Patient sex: M
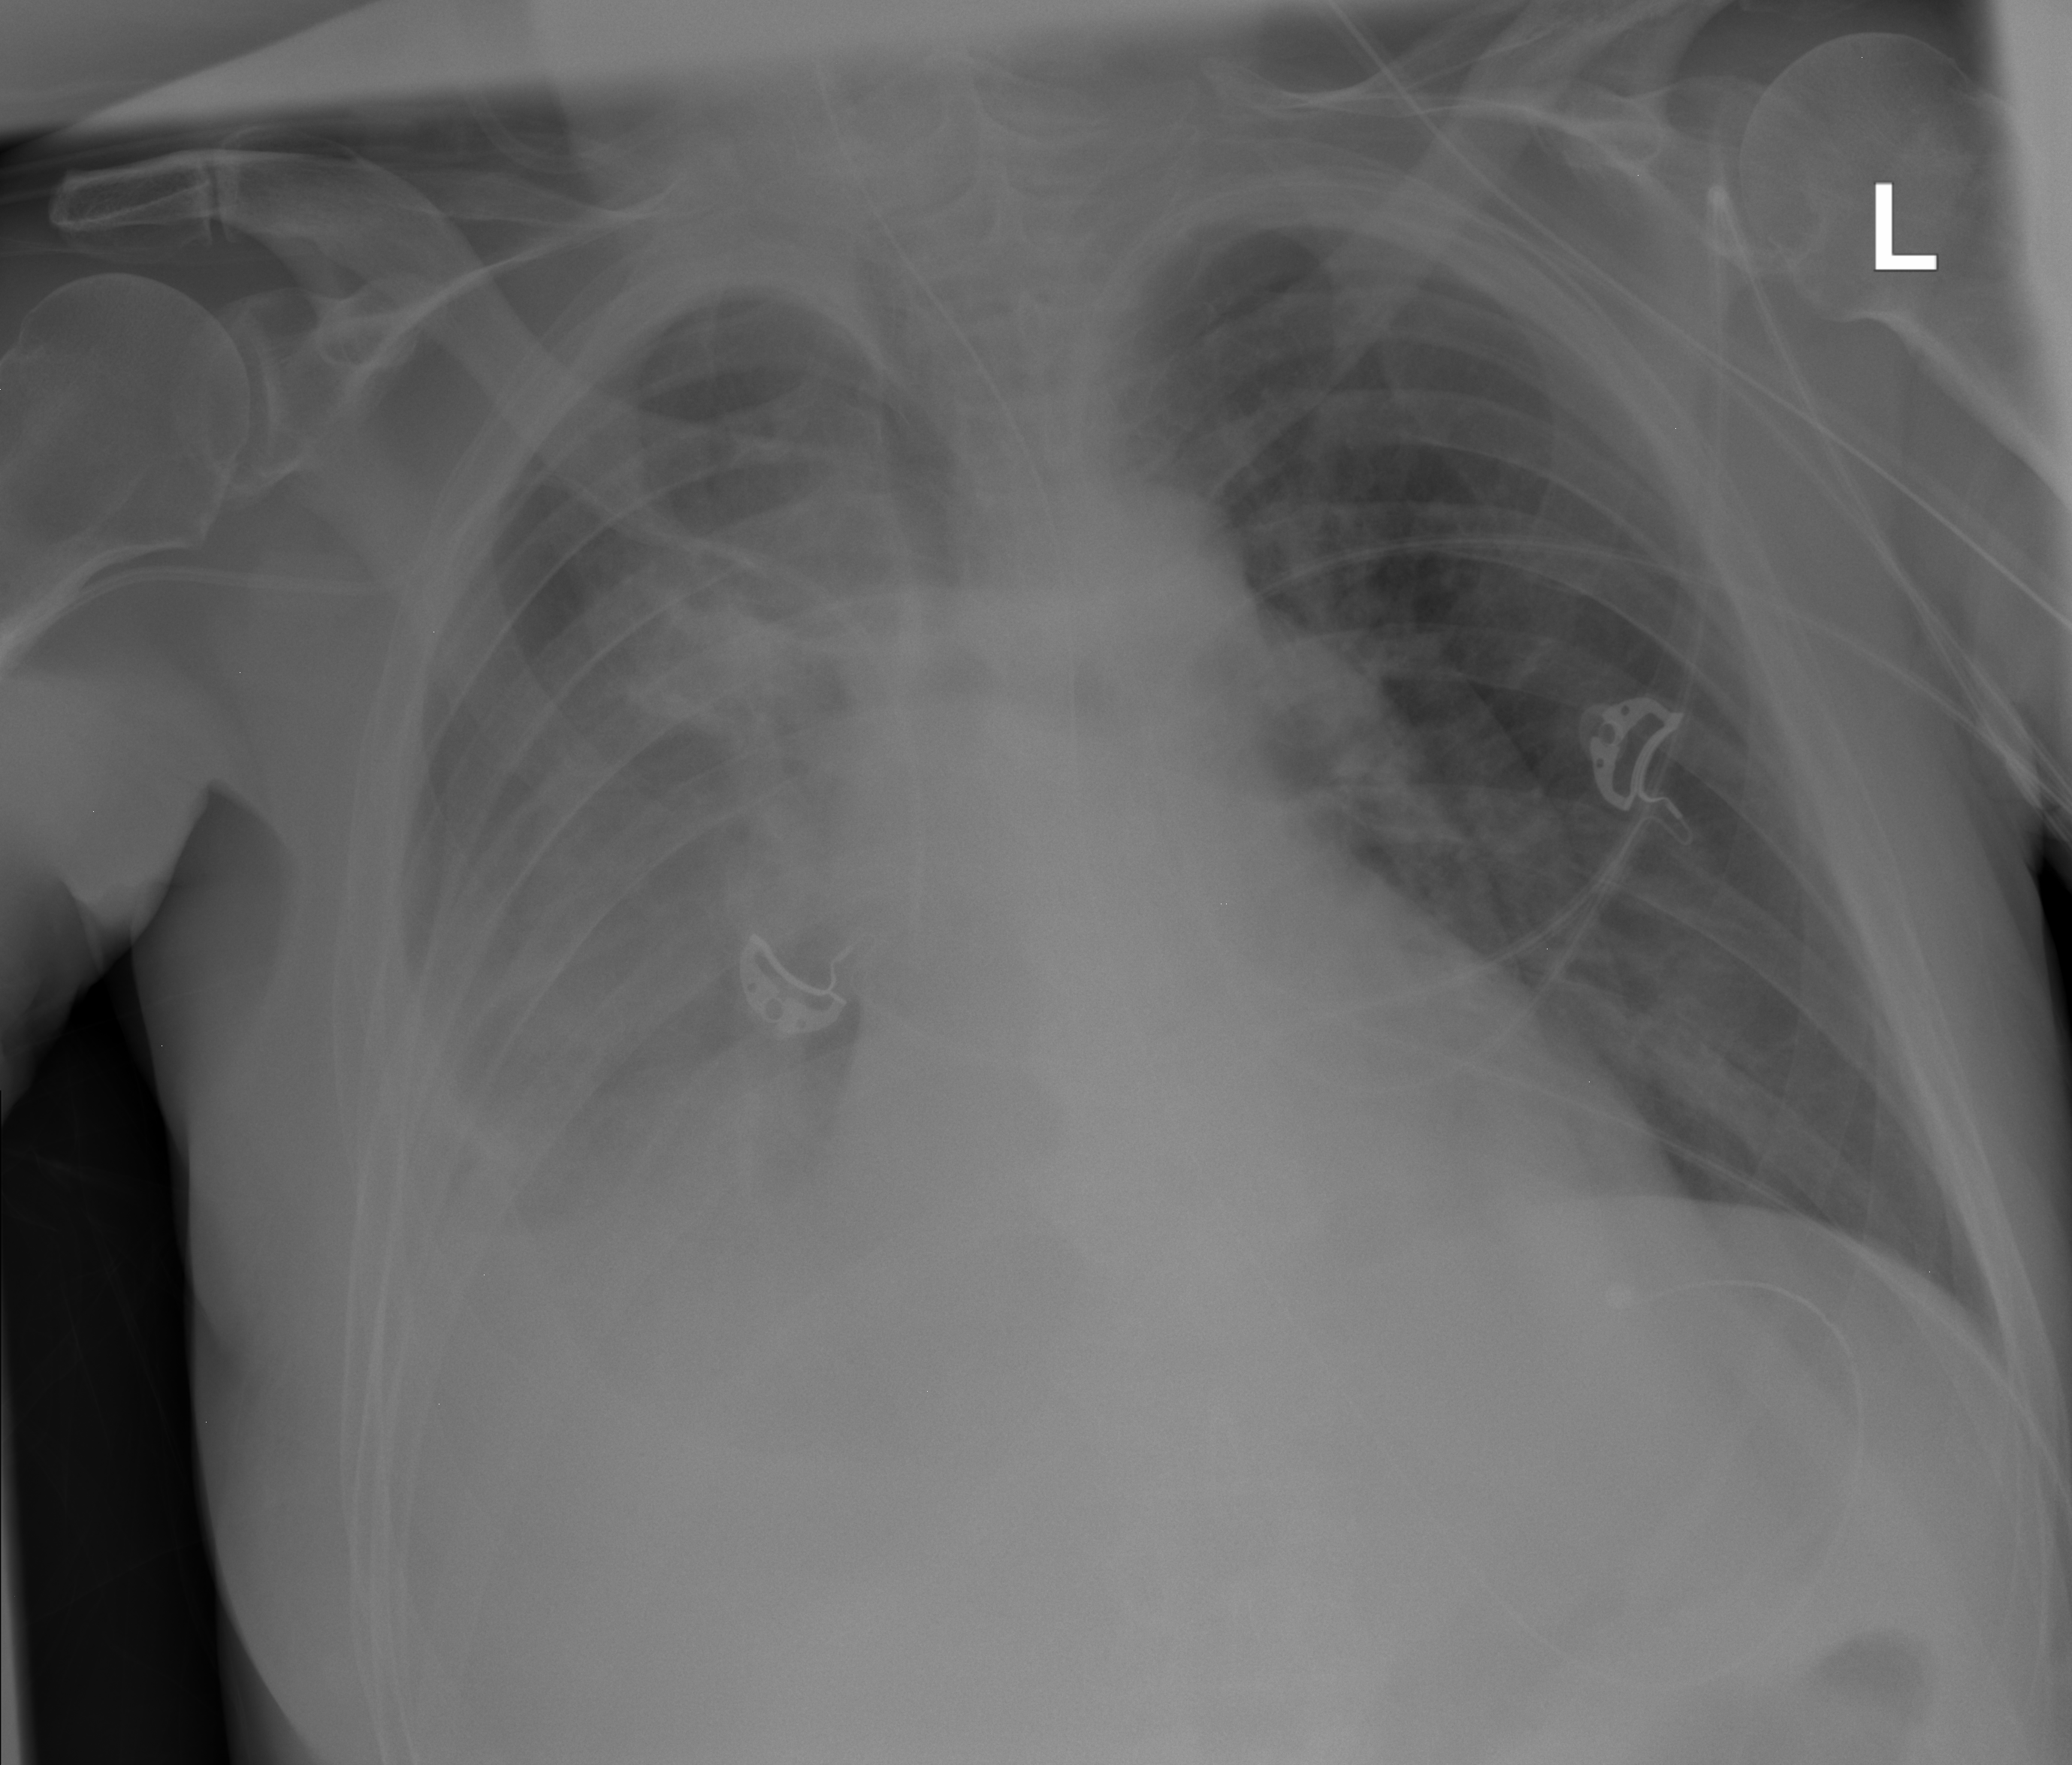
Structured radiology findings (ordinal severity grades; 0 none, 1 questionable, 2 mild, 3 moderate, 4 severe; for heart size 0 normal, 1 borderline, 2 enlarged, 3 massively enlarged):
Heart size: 2
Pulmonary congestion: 0
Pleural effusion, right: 3
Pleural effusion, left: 0
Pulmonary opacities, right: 2
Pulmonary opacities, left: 0
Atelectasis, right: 3
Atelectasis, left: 0